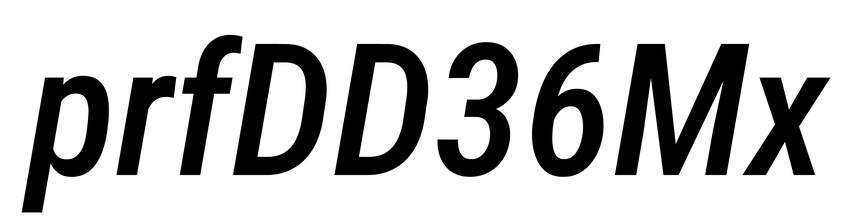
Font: Roboto-Italic_Condensed_Medium_Italic